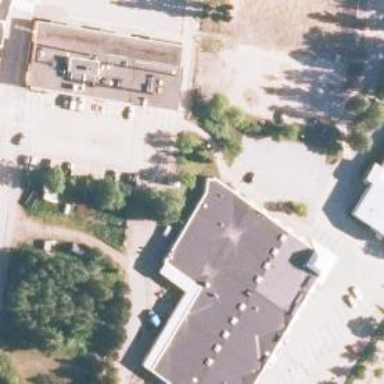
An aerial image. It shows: Cinema.